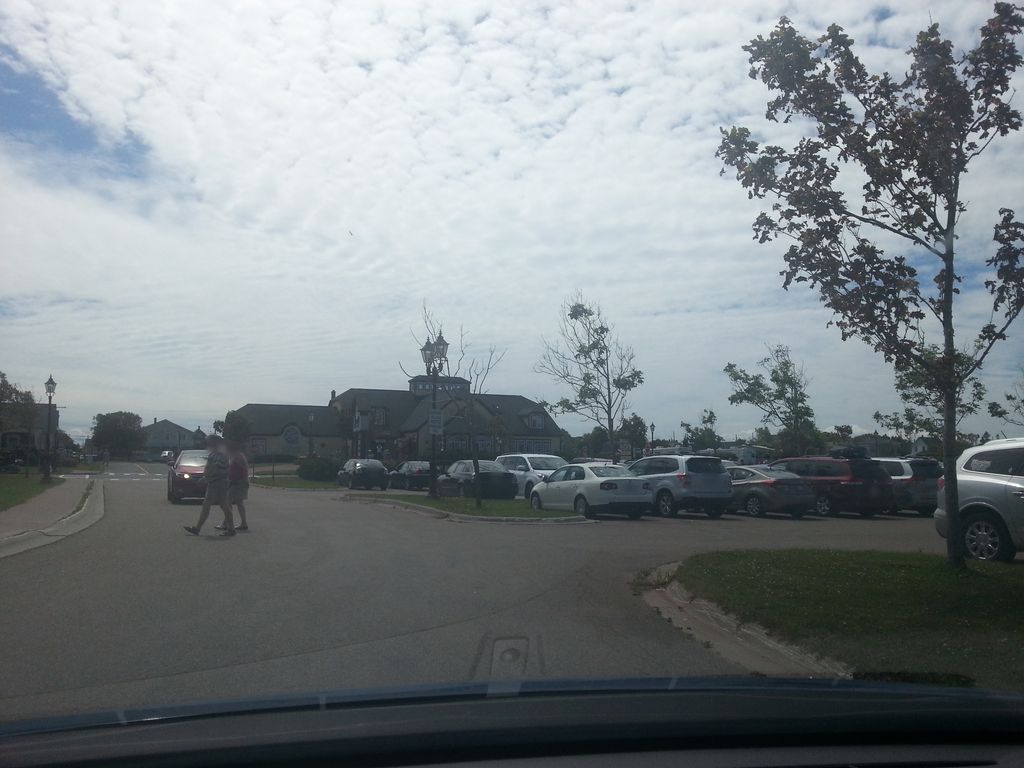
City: charlottetown